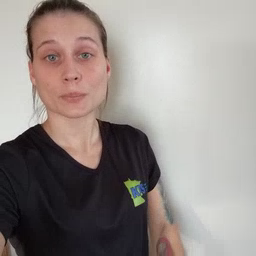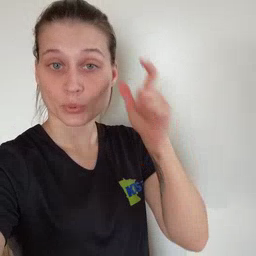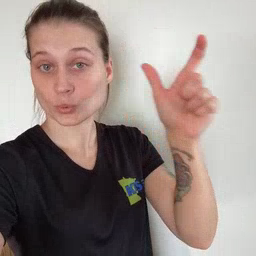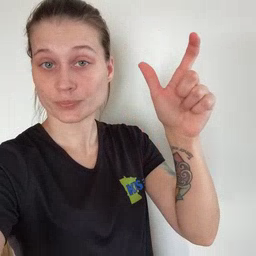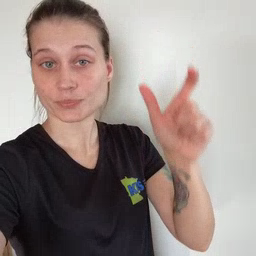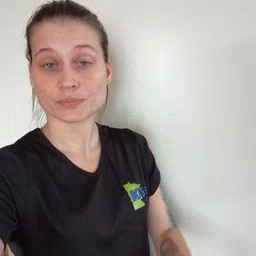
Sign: moon